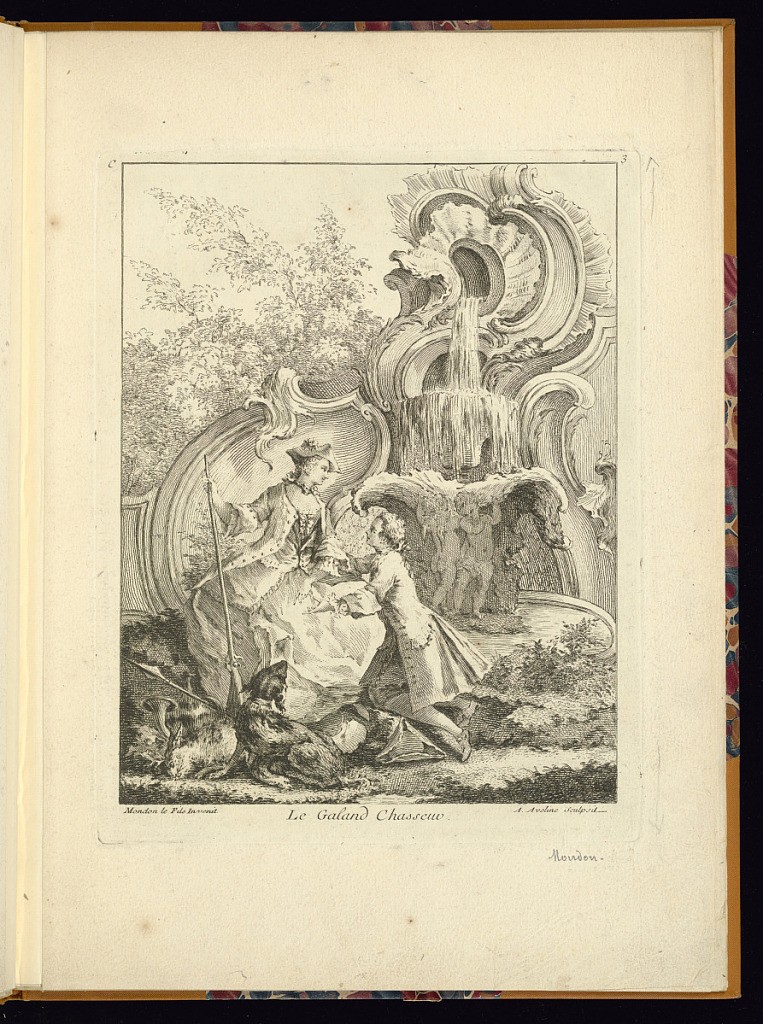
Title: Le Galand Chasseur
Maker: François-Thomas Mondon, French, 1709 – 1755
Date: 1736
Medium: Etching and engraving on laid paper
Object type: Print
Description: A rococo ornament print featuring a fantastical fountain made up of c-scrolls, and scrolling acanthus leaves, and shell motifs, with water pouring onto a shell basin supported by standing putti below. In the foreground to the left, a finely dressed man kneels at the feet of a seated woman, who wears a hat and holds a stick. A dog, a hare, and horn at her feet. Trees in the background with shrubs and grass in the foreground. The plate is titled, numbered, and signed.